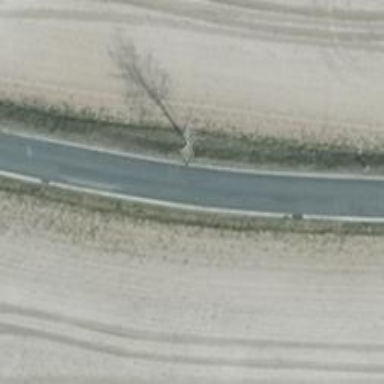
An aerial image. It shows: Avenue lined with trees.